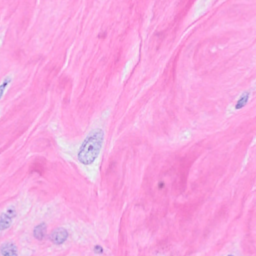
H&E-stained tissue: Breast